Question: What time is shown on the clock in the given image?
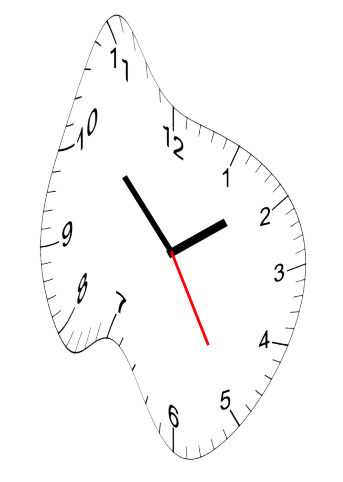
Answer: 01:52:25